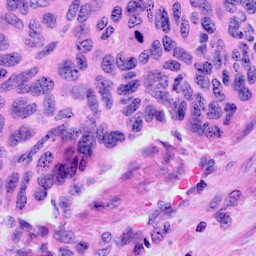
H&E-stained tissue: Cervix